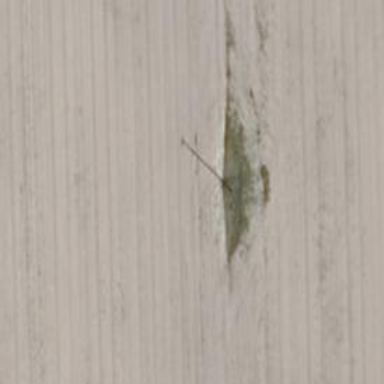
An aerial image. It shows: Minor power line.